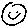
Label: smiley face